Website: walmart
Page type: receipt
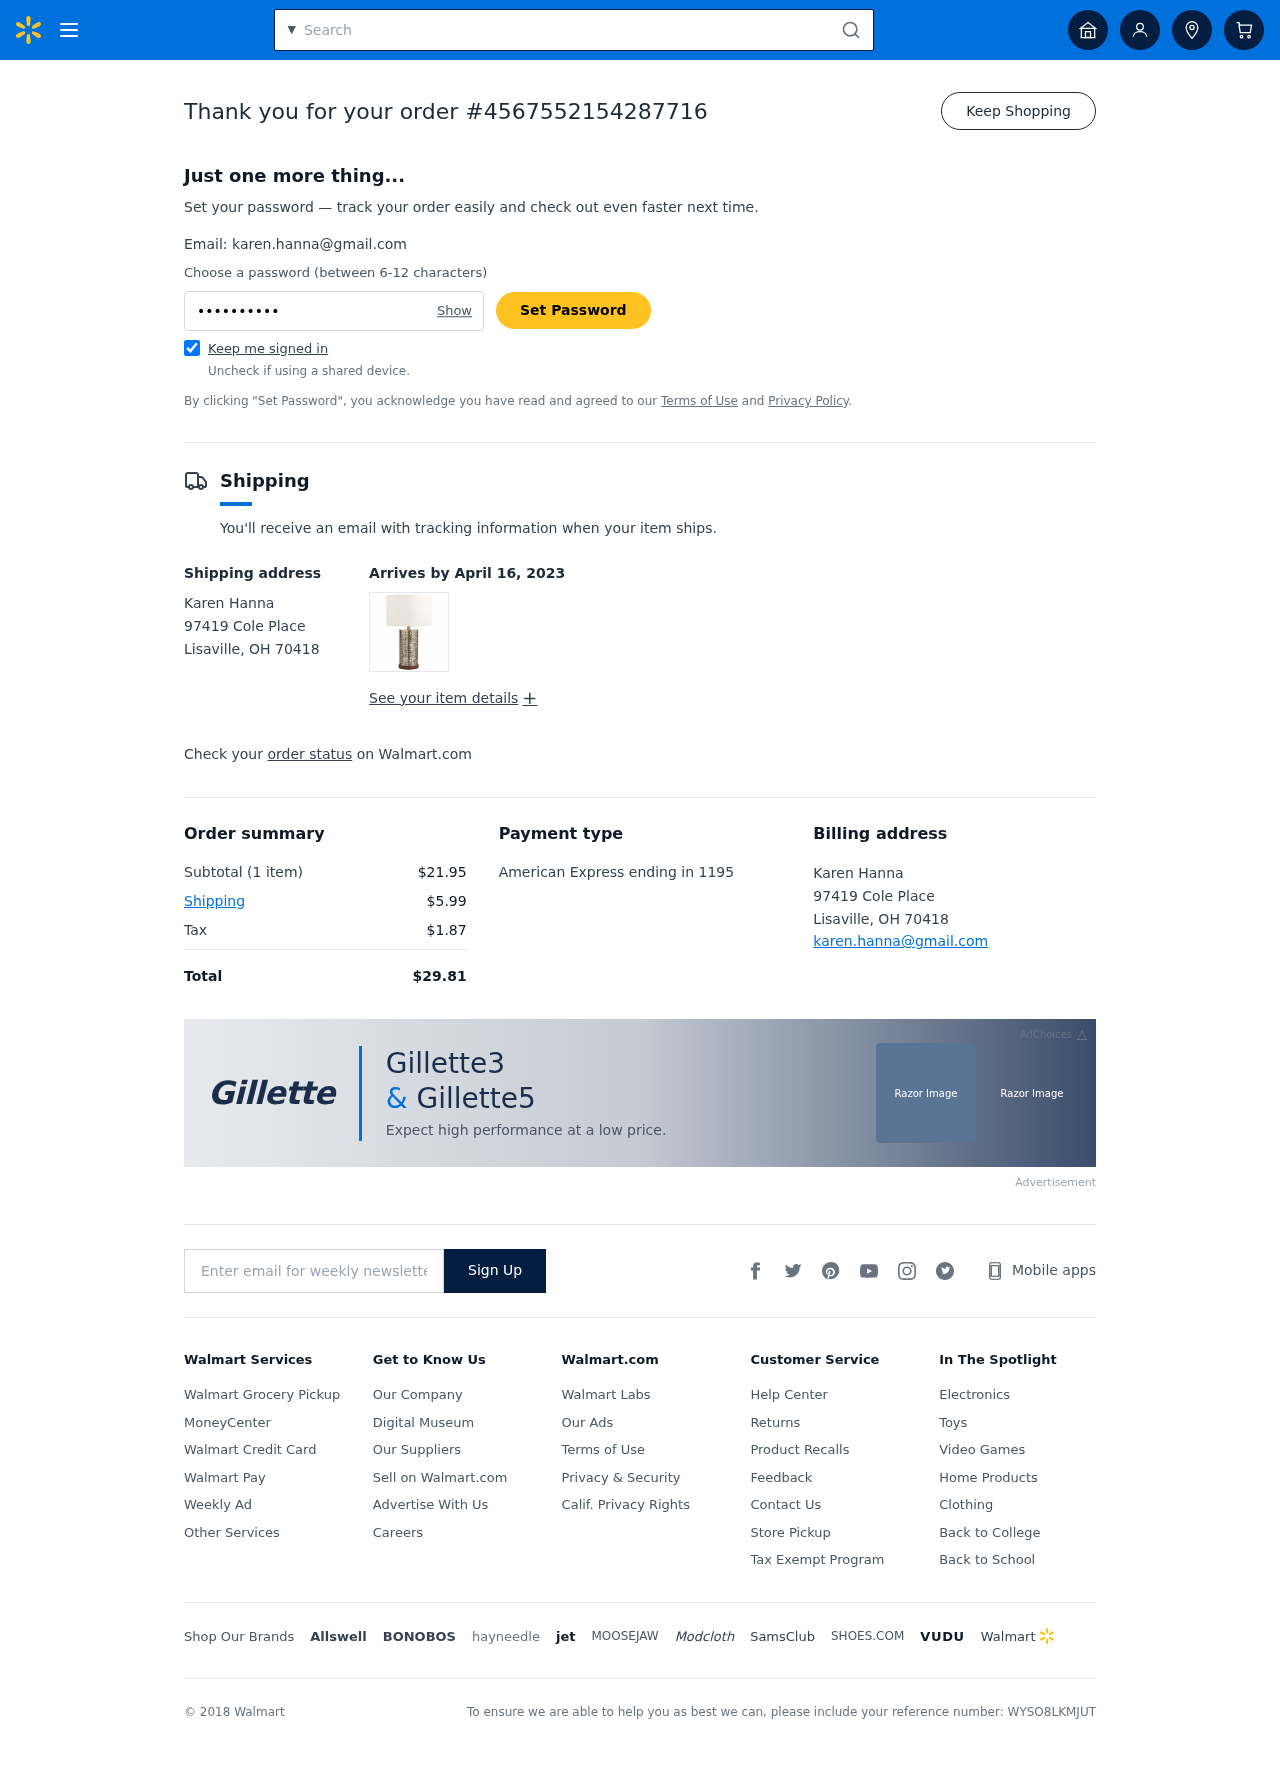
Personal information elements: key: PII_CARD_LAST4
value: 1195
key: PII_CARD_TYPE
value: American Express
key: PII_CITY_STATE_ZIP
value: Lisaville, OH 70418
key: PII_EMAIL
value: karen.hanna@gmail.com
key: PII_FULLNAME
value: Karen Hanna
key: PII_STREET
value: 97419 Cole Place
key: PII_FULLNAME2
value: Karen Hanna
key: PII_CITY
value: Lisaville
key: PII_STATE_ABBR
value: OH
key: PII_POSTCODE
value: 70418
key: PII_POSTCODE_FULL
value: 70418
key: PII_CITY_STATE
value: Lisaville, OH
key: PII_POSTCODE_NUMERIC
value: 70418
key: PII_EMAIL2
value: karen.hanna@gmail.com
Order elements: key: ORDER_ID
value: #4567552154287716
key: ORDER_DELIVERY_DATE
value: April 16, 2023
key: ORDER_NUM_ITEMS
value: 1 item
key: ORDER_SUBTOTAL
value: $21.95
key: ORDER_SHIPPING_COST
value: $5.99
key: ORDER_TAX
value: $1.87
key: ORDER_TOTAL
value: $29.81
Search elements: key: HEADER_SEARCH
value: Search